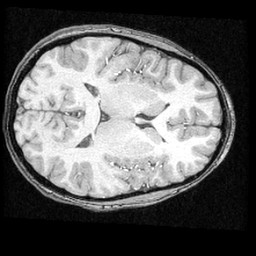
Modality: T1w
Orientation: axial
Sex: female
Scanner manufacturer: ge
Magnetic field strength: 1.5 T
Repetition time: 21 s
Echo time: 0.008 s